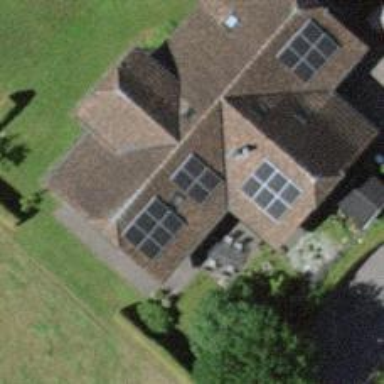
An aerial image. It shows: Solar power generator with photovoltaic panels.